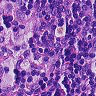
Metastatic tissue present: no